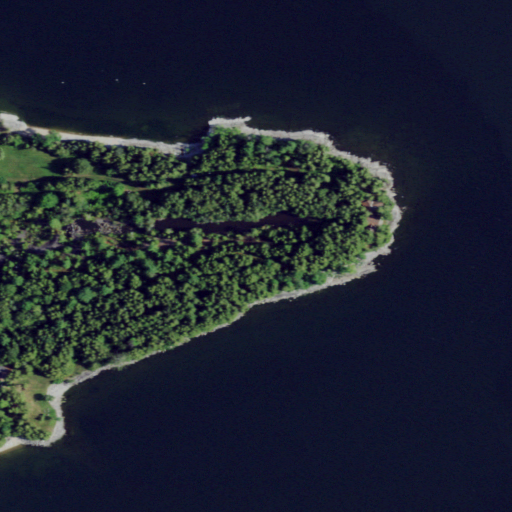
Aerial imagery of cape in New York named Ligonier Point containing open water, evergreen forest, mixed forest, herbaceous wetlands, barren land, and low intensity development